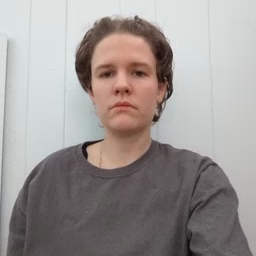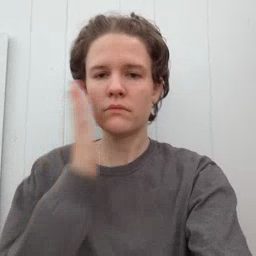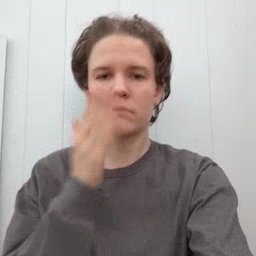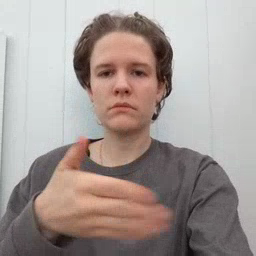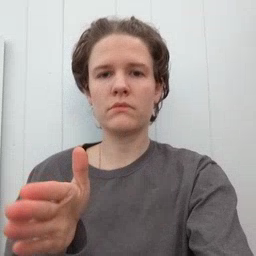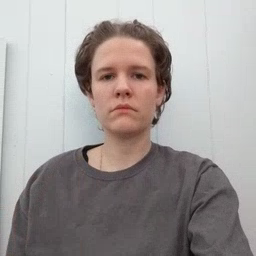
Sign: bedroom